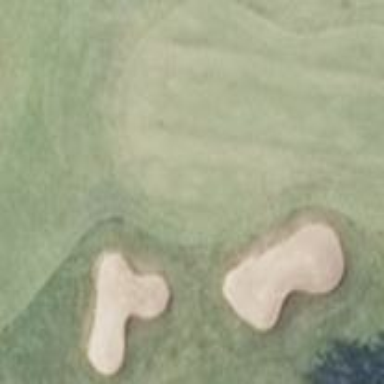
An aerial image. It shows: Golf green.